Field crop: maize
Growth stage: 2
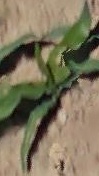
Species: maize